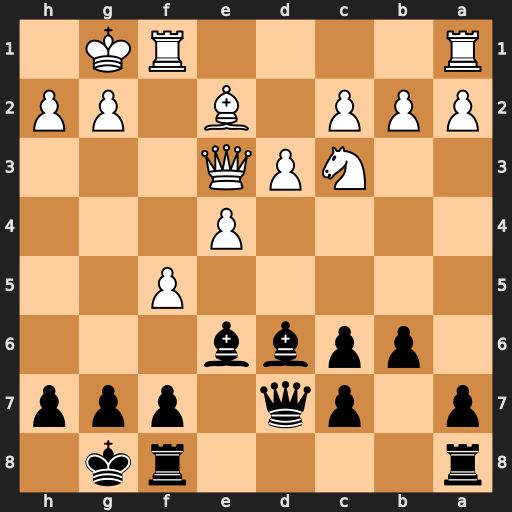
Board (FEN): r4rk1/p1pq1ppp/1ppbb3/5P2/4P3/2NPQ3/PPP1B1PP/R4RK1
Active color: b
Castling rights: -
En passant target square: -
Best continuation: Bc5 Qxc5 bxc5